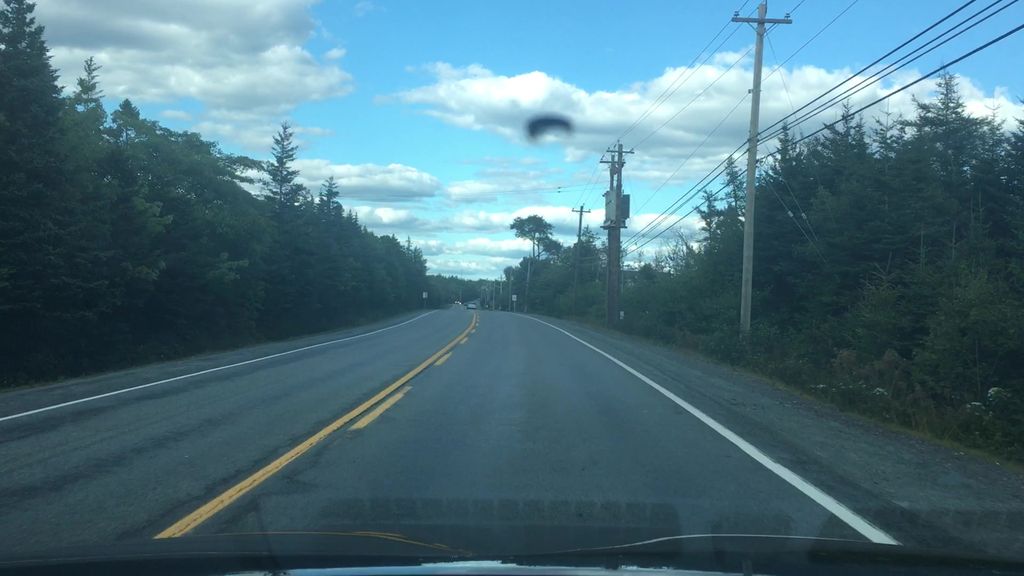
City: halifax